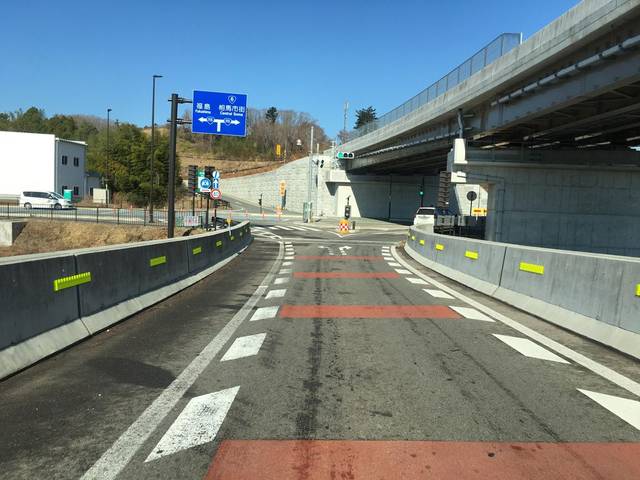
Region: Japan
Coordinates: 37.783, 140.9